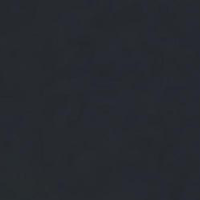
EUNIS habitat code: 14
Species observed at this site:
Alcedo atthis
Sylvia borin
Larus marinus
Limosa limosa
Aegithalos caudatus
Sylvia atricapilla
Larus cachinnans
Spinus spinus
Poecile palustris
Larus michahellis
Ardea alba
Anas bahamensis
Erithacus rubecula
Tringa glareola
Tringa totanus
Rissa tridactyla
Tringa nebularia
Periparus ater
Anas acuta
Tringa ochropus
Cyanistes caeruleus
Calidris ferruginea
Chloris chloris
Larus canus
Pyrrhula pyrrhula
Calidris melanotos
Hydroprogne caspia
Passer domesticus
Mareca penelope
Passer montanus
Calidris alpina
Spatula clypeata
Saxicola rubetra
Mareca strepera
Mergus merganser
Milvus milvus
Milvus migrans
Arenaria interpres
Numenius phaeopus
Phylloscopus trochilus
Motacilla alba
Numenius arquata
Actitis hypoleucos
Anas crecca
Anser serrirostris
Gallinago gallinago
Chroicocephalus ridibundus
Muscicapa striata
Phylloscopus collybita
Gallinula chloropus
Phylloscopus inornatus
Sitta europaea
Falco tinnunculus
Acrocephalus scirpaceus
Anas platyrhynchos
Alopochen aegyptiaca
Aythya ferina
Streptopelia decaocto
Aythya fuligula
Aythya marila
Carduelis carduelis
Phalacrocorax carbo
Lullula arborea
Mergellus albellus
Ciconia ciconia
Corvus corone
Haematopus ostralegus
Asio flammeus
Bucephala clangula
Gavia stellata
Cygnus olor
Gavia arctica
Gavia immer
Phoenicurus ochruros
Mergus serrator
Riparia riparia
Sturnus vulgaris
Troglodytes troglodytes
Corvus frugilegus
Turdus merula
Circus aeruginosus
Hirundo rustica
Sterna hirundo
Calidris pugnax
Coccothraustes coccothraustes
Delichon urbicum
Tachybaptus ruficollis
Certhia brachydactyla
Podiceps grisegena
Podiceps cristatus
Turdus philomelos
Fulica atra
Podiceps auritus
Anthus spinoletta
Dendrocopos major
Podiceps nigricollis
Falco peregrinus
Buteo buteo
Anthus pratensis
Alauda arvensis
Dendrocoptes medius
Pica pica
Garrulus glandarius
Columba livia
Picus viridis
Charadrius hiaticula
Motacilla cinerea
Grus grus
Accipiter gentilis
Fringilla coelebs
Tadorna tadorna
Coloeus monedula
Columba palumbus
Fringilla montifringilla
Parus major
Larus argentatus
Anser anser
Anser indicus
Ichthyaetus melanocephalus
Accipiter nisus